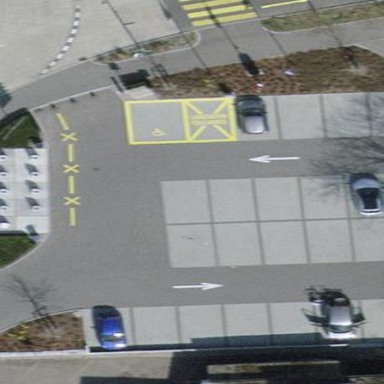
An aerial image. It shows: Parking area with asphalt surface.